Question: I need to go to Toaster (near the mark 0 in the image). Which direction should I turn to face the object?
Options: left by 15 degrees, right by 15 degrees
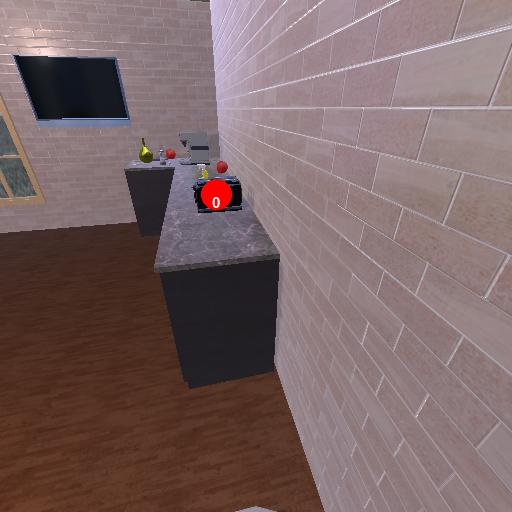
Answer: left by 15 degrees